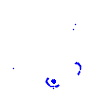
Particle: pion